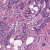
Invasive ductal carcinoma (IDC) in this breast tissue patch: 1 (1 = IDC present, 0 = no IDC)